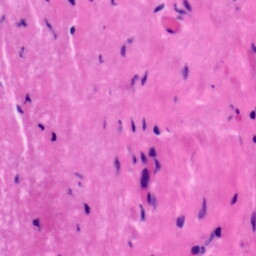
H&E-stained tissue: Tonsil